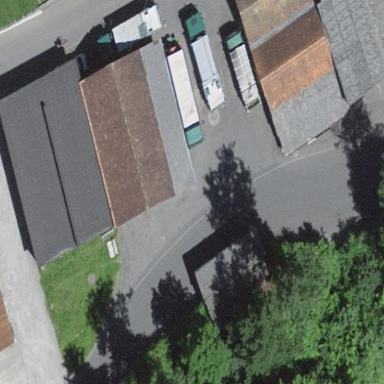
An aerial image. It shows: Garage building.